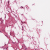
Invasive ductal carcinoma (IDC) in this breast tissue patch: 0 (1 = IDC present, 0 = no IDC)